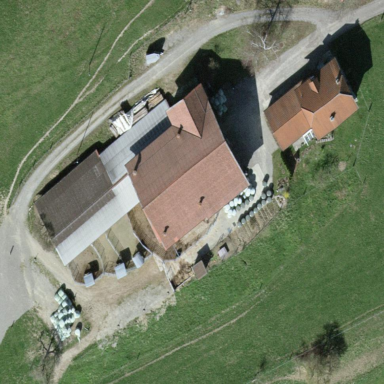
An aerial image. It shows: Farmyard area.